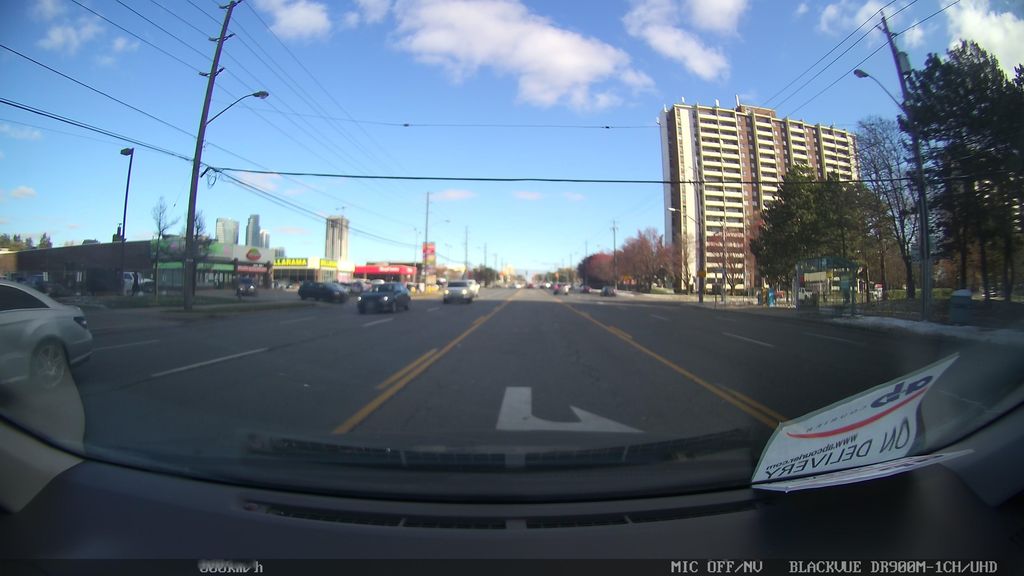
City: toronto